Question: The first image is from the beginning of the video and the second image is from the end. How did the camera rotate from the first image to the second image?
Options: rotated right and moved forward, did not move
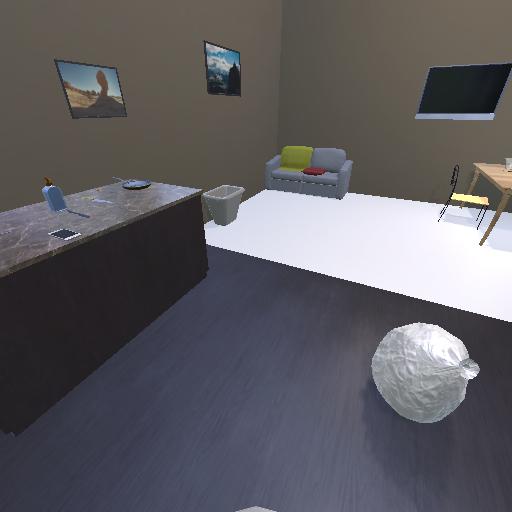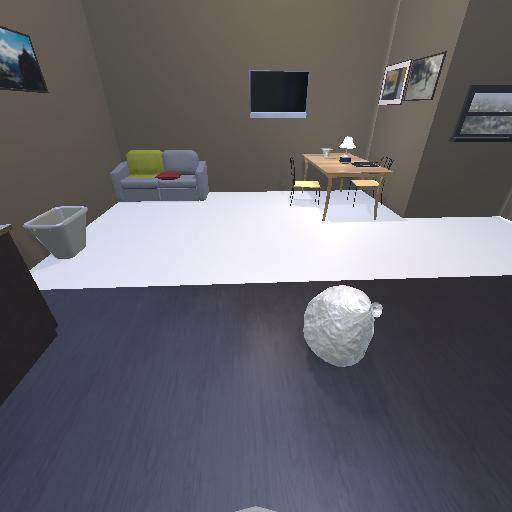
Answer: rotated right and moved forward